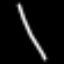
Label: line